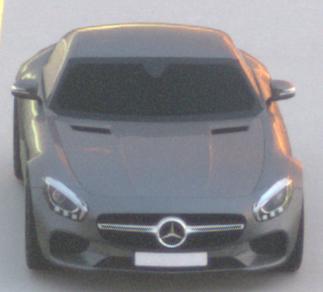
Make: Mercedes-Benz
Model: AMG GT Coupé
Detailed model: AMG GT (190) Coupé
Model produced from: 2014/10
Model produced until: 2017/01
Doors: 2
Color: gray
Road condition: dry road
Daytime: sunrise or sunset
Contrast: medium contrast